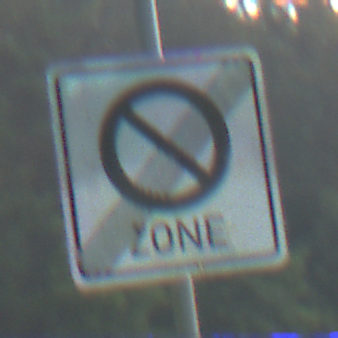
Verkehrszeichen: EndeEingeschraenktesHalteverbotZone
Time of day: SunriseSunset
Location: Outdoor (Nature)
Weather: PartlyCloudy
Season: NotSpecified
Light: Natural